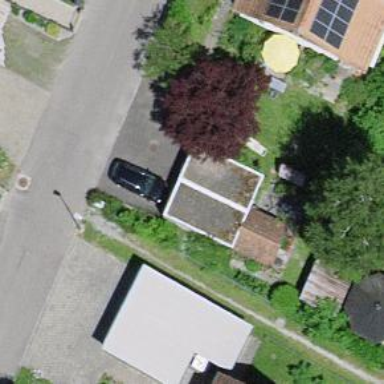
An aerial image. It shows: Garage building.